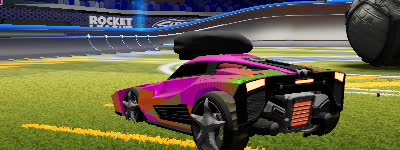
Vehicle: breakout